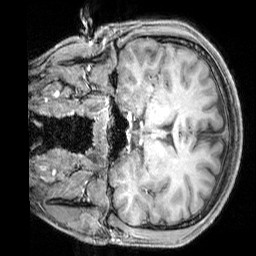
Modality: T1w
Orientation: coronal
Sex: male
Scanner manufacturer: siemens
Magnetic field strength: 3 T
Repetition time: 2.3 s
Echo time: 0.00226 s